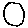
Label: circle